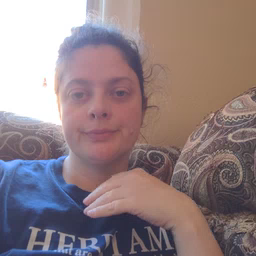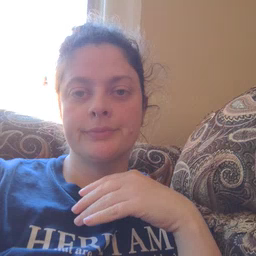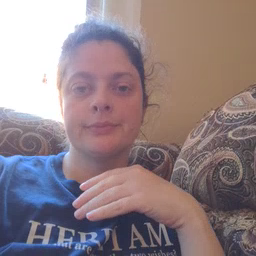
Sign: empty